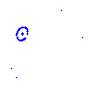
Particle: proton